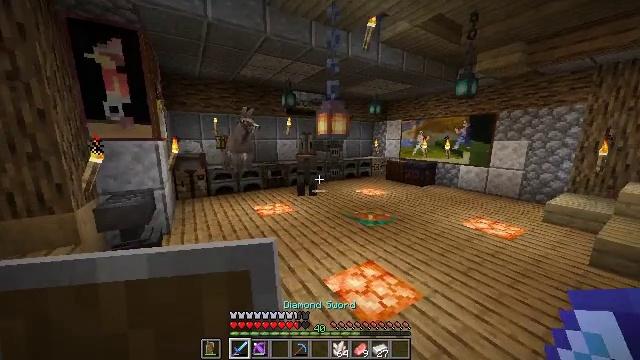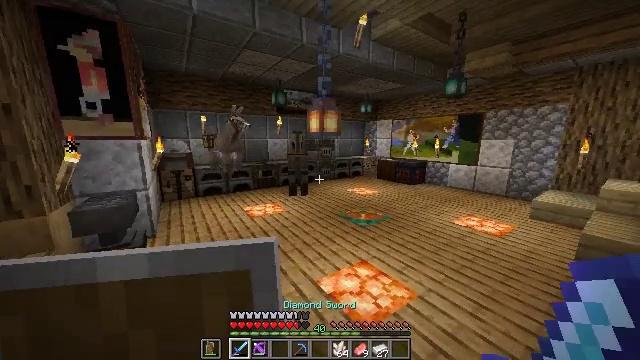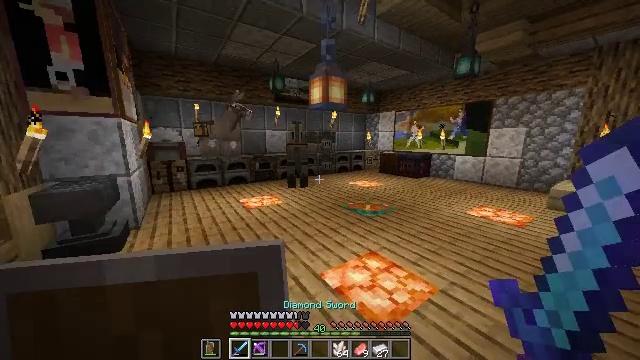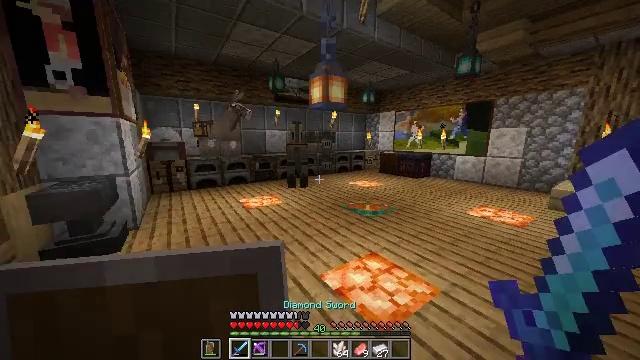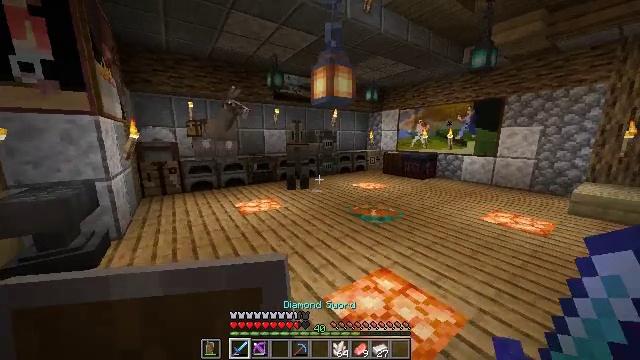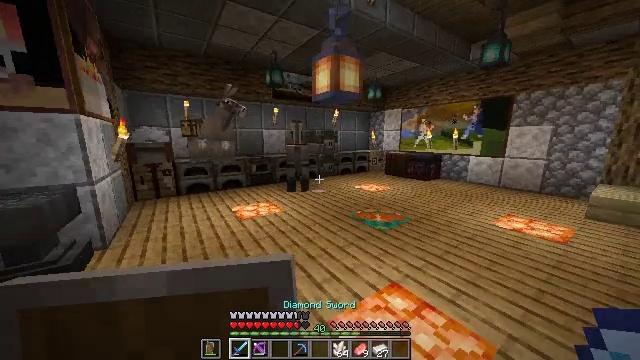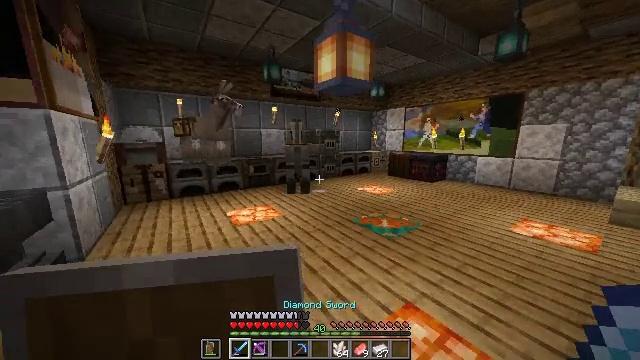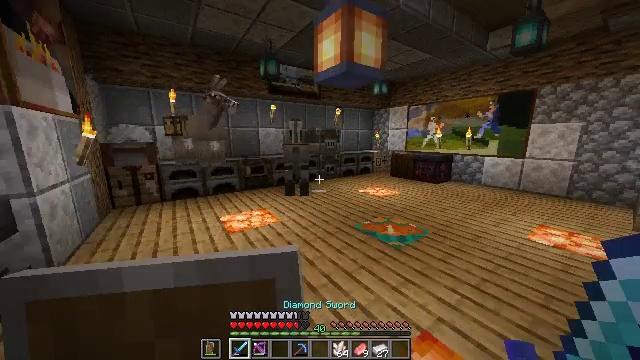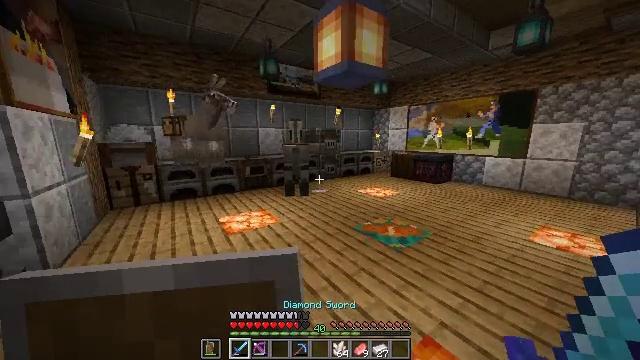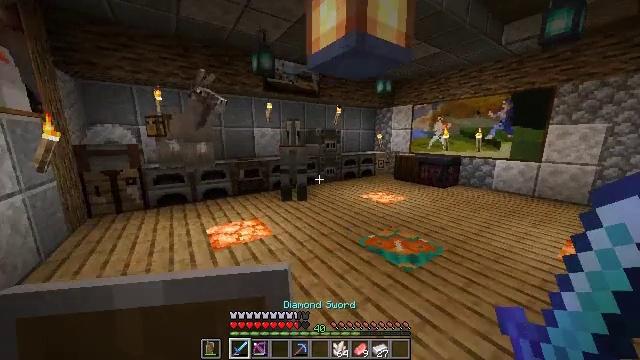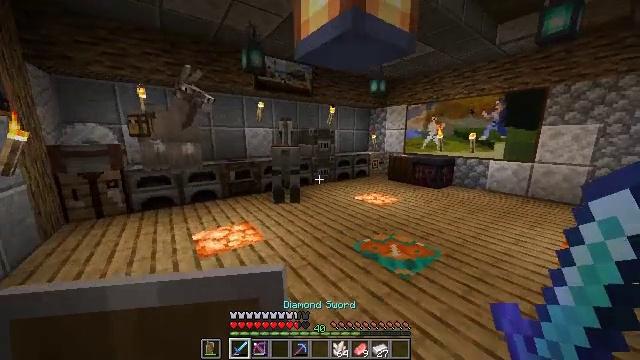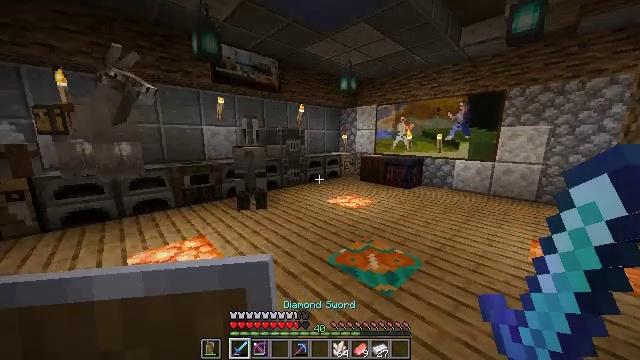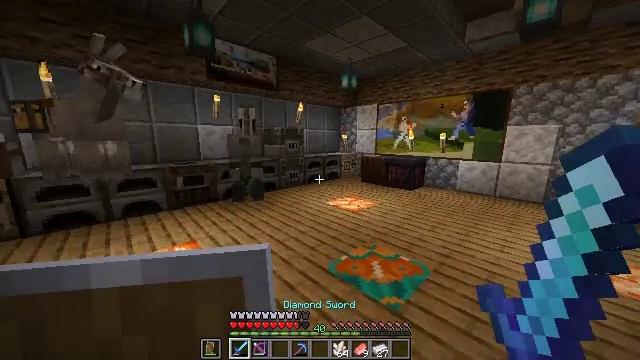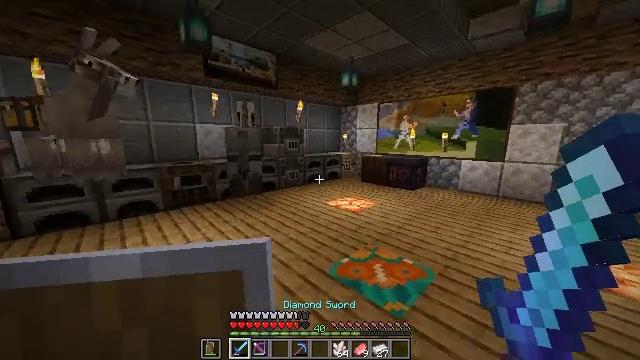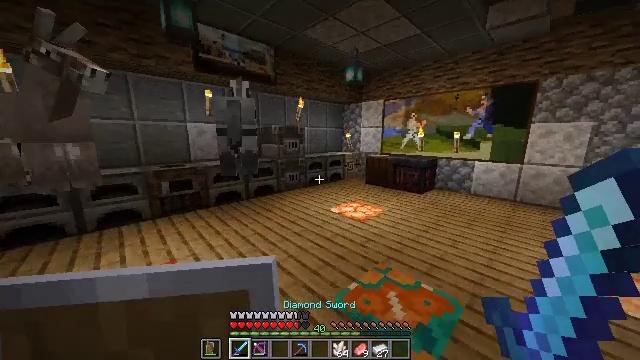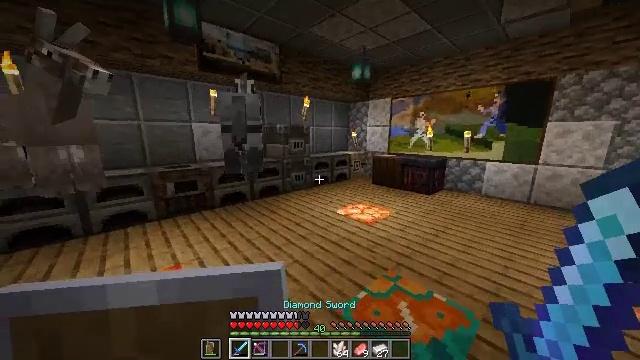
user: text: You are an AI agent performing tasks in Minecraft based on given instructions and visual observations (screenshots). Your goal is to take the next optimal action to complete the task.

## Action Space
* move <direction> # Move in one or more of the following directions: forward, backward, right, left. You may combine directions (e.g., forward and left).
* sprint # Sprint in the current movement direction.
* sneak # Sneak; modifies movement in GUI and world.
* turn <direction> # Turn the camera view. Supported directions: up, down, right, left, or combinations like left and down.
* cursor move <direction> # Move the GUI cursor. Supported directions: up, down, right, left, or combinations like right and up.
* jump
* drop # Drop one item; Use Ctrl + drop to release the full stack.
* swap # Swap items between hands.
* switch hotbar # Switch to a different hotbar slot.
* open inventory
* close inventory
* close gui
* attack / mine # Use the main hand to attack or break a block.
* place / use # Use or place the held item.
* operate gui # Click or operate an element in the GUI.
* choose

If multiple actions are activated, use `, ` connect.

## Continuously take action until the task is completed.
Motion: motion action
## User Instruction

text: Obtain a quartz block through crafting nether quartz on the crafting table.
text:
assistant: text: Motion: move forward, turn right
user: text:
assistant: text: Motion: move forward
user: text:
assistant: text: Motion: move forward
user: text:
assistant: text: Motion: move forward
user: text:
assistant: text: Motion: move forward
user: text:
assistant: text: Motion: move forward
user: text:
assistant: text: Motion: move forward
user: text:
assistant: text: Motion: move forward
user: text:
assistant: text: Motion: move forward
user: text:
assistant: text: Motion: move forward, turn right
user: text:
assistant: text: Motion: move forward, turn right
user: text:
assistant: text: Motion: move forward
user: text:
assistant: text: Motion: move forward
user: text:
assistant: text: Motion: move forward
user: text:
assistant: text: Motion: move forward, turn left, jump
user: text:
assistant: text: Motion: move forward, turn left, jump
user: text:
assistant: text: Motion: move forward, turn left, jump
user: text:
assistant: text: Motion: move forward
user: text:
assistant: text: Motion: move forward and move right, turn left
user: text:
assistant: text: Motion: move forward and move right, turn left
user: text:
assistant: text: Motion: move forward and move right, turn left
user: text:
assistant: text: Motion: move forward and move right, turn left
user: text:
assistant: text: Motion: move forward and move right, turn left and up
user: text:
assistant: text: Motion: move forward, turn left and up
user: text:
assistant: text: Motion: move forward, turn left and up
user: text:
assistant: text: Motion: move forward, use / place
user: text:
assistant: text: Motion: use / place
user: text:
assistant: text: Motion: use / place
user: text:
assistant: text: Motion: no_op
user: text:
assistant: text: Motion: no_op